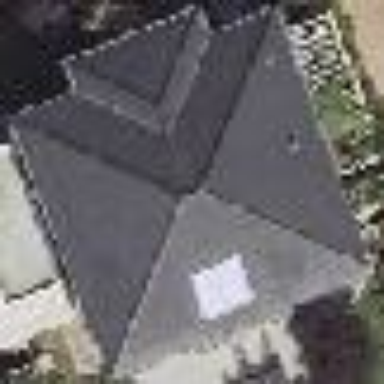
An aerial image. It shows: House with pyramidal roof shape.